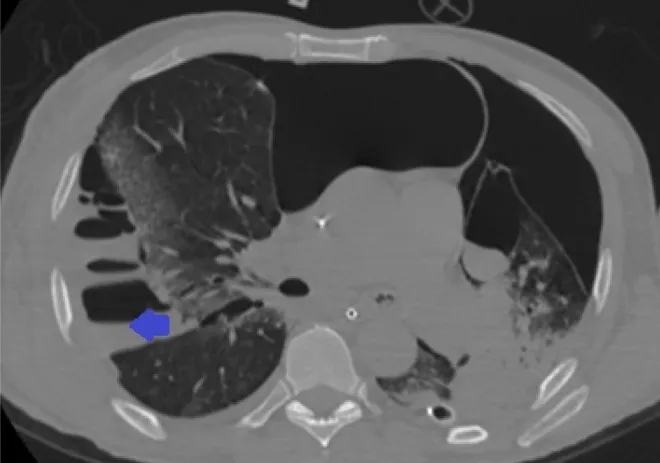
Thorax CT without contrast, bullectomy post-operative. The blue arrow indicates empyema and incarceration.
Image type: radiology (ct)